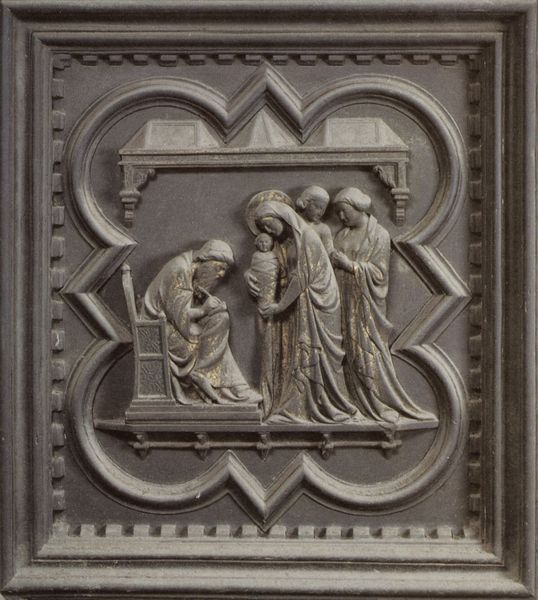
Titel: Südportal
Künstler: Andrea Pisano
Standort: Florenz, Baptisterium (EU - I - Toskana)
Schlagwörter: dunkel, feder, mann, frauen, menschen, frau, holz, männer, schmuck, stuhl, dach, tuch, ornament, bart, wand, bibel, falten, rahmen, stehen, stein, trauer, gewand, stoff, familie, kind, mutter, relief, schrift, papier, dächer, baby, könig, thron, detail, foto, fotografie, buch, fliese, kachel, stift, schnitzerei, heiligenschein, jesus, schreiben, baldachin, tempel, schreiber, maria, jesu, gewickelt, glorie, sitezn, darbringung, heilige maria, volkszählung, aufschreiben, zählung, jeuskind, stadtherr